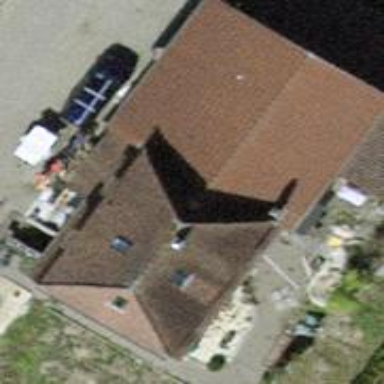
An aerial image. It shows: Detached building with pyramidal roof shape.